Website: crate-barrel
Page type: receipt
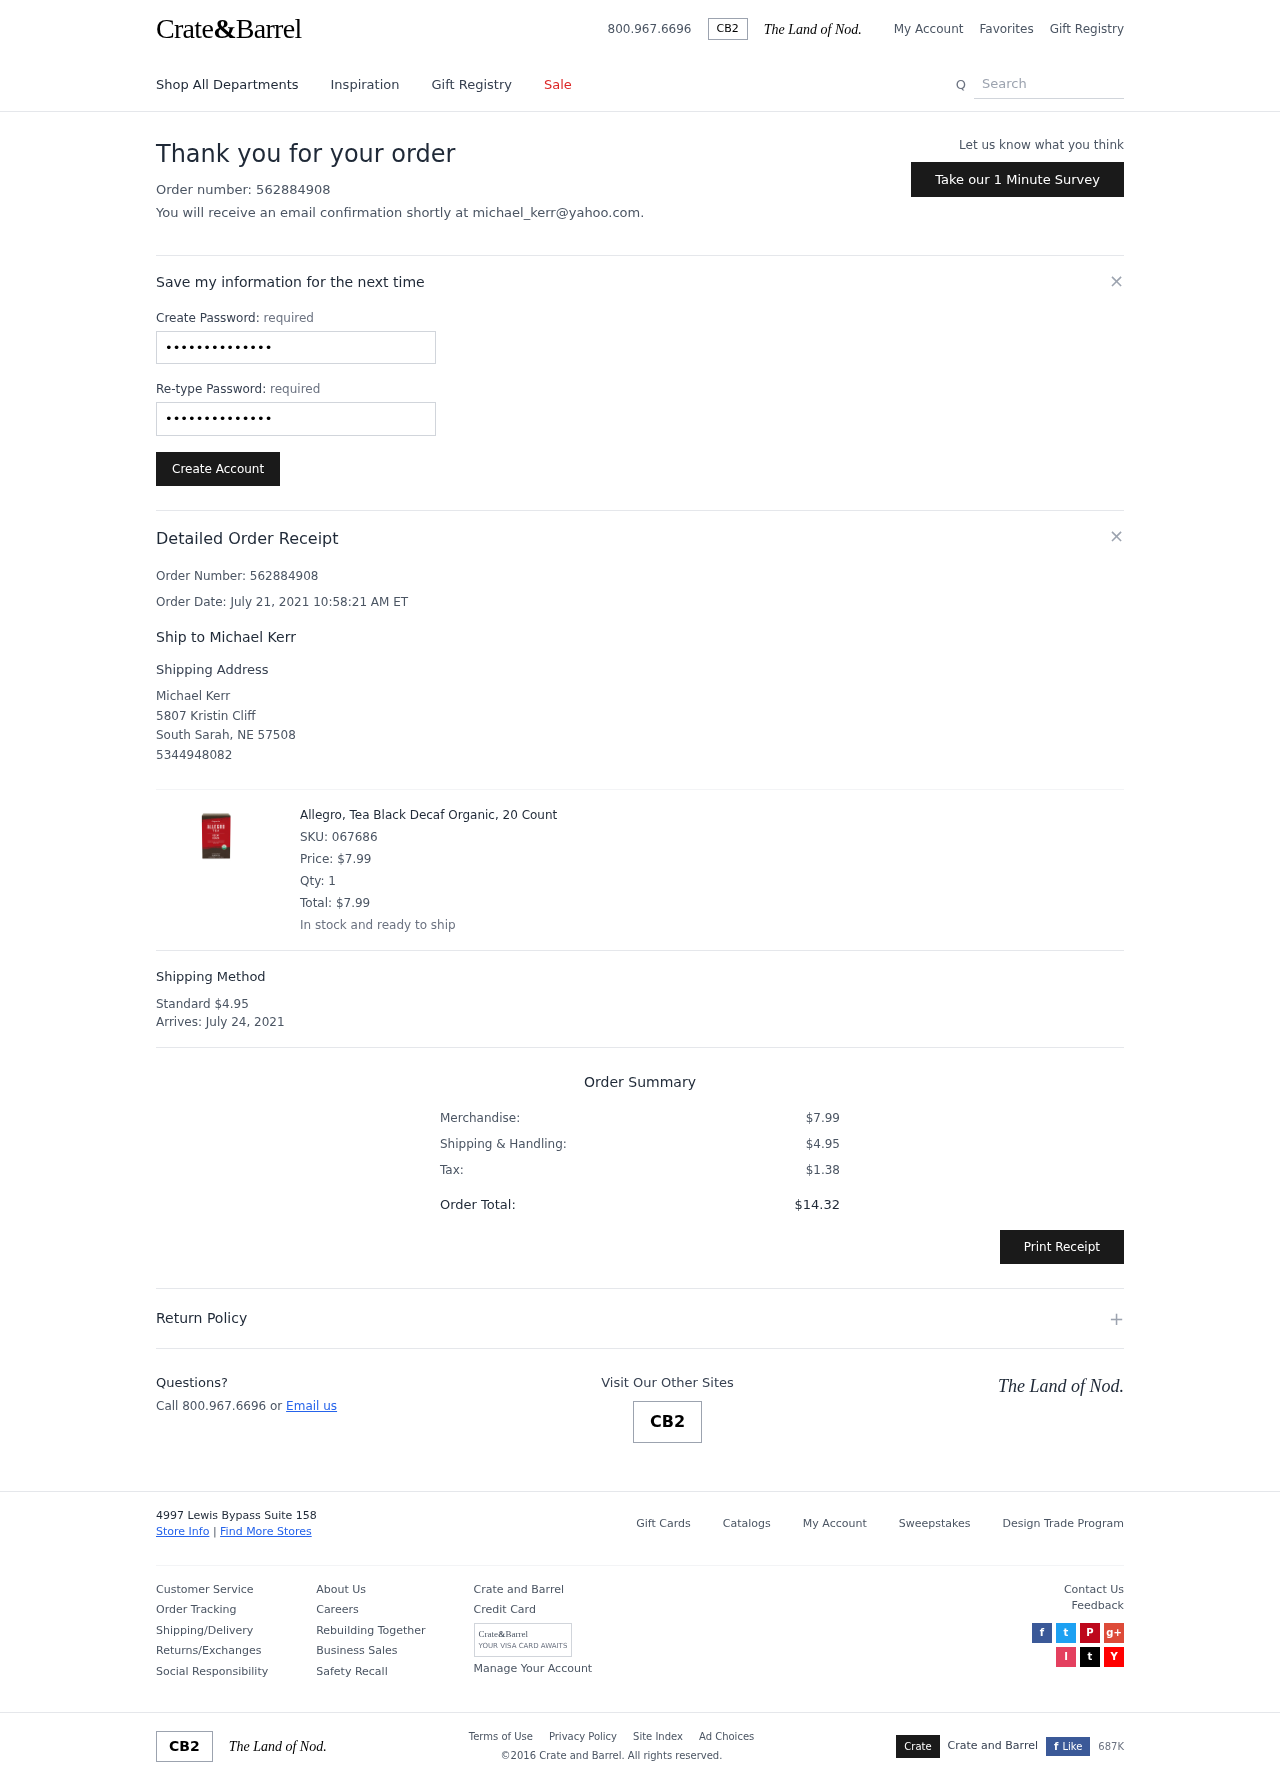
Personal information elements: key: PII_CITY
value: South Sarah
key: PII_EMAIL
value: michael_kerr@yahoo.com
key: PII_FULLNAME
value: Michael Kerr
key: PII_FULLNAME
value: Ship to Michael Kerr
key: PII_PHONE
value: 5344948082
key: PII_POSTCODE
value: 57508
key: PII_STATE_ABBR
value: NE
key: PII_STREET
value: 5807 Kristin Cliff
Product elements: key: PRODUCT1_NAME
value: Allegro, Tea Black Decaf Organic, 20 Count
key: PRODUCT1_PRICE
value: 7.99
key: PRODUCT1_QUANTITY
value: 1
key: PRODUCT1_SKU
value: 067686
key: PRODUCT1_TOTAL
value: $7.99
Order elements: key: ORDER_ID
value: Order Number: 562884908
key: ORDER_ID
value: Order number: 562884908
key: ORDER_DATE
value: Order Date: July 21, 2021 10:58:21 AM ET
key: ORDER_SHIPPING_COST
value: $4.95
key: ORDER_DELIVERY_DATE
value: July 24, 2021
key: ORDER_SUBTOTAL
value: $7.99
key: ORDER_TAX
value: $1.38
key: ORDER_TOTAL
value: $14.32
Search elements: key: HEADER_SEARCH
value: Search